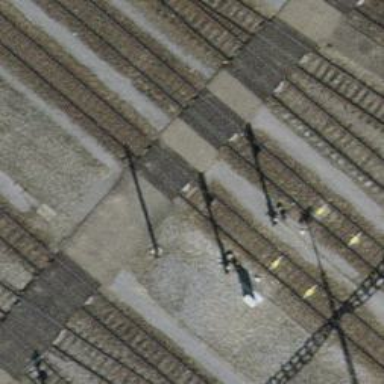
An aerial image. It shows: Railway yard with electrified contact lines.